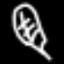
Label: leaf